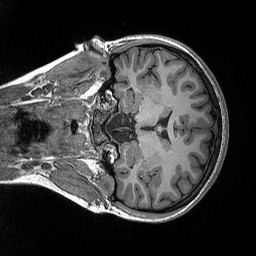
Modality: T1w
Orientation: coronal
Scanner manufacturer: siemens
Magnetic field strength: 3 T
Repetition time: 2.3 s
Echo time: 0.00298 s